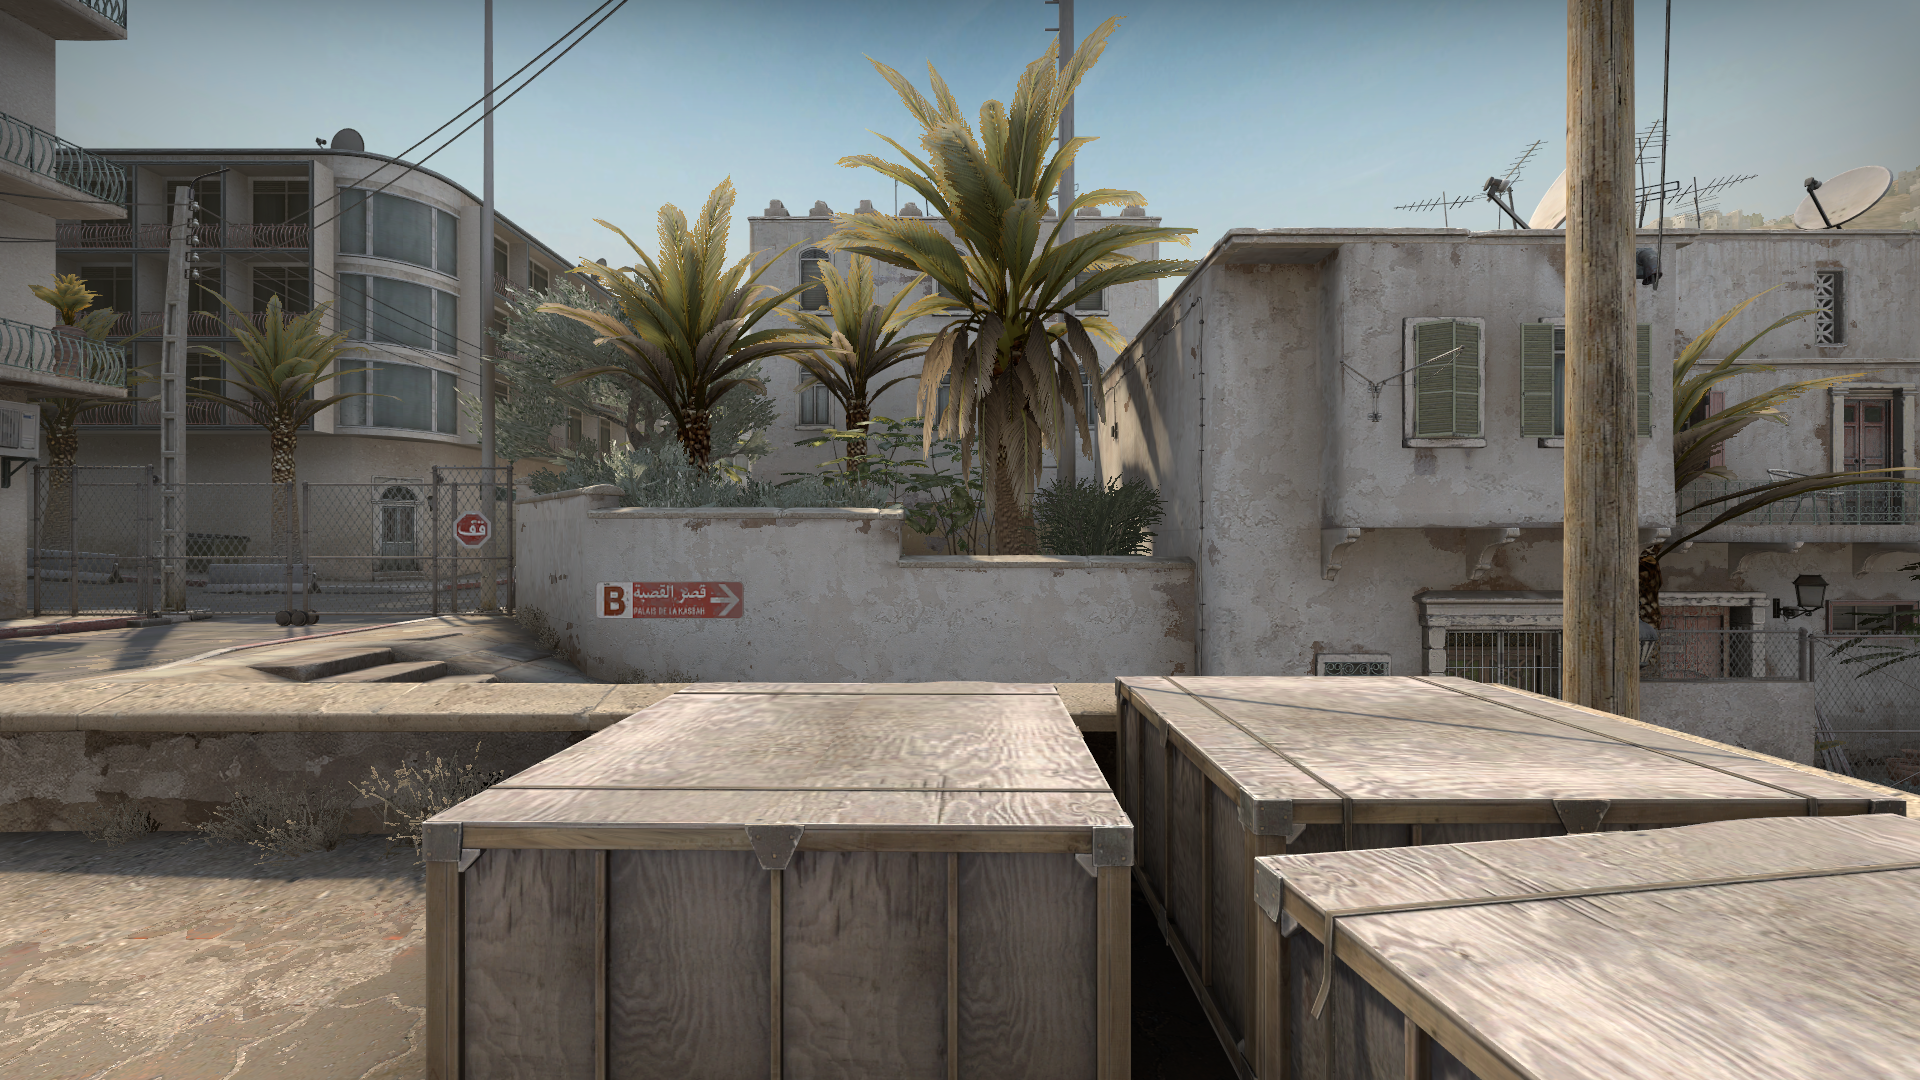
Map: de_dust2